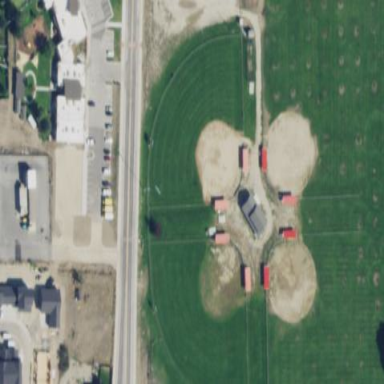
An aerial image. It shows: Softball pitch for leisure and sport activities.